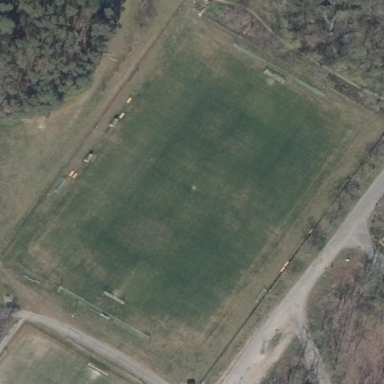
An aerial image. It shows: Soccer pitch for leisureland activities.